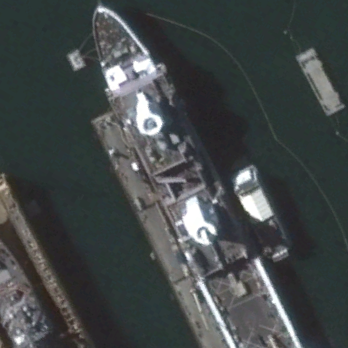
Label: combat